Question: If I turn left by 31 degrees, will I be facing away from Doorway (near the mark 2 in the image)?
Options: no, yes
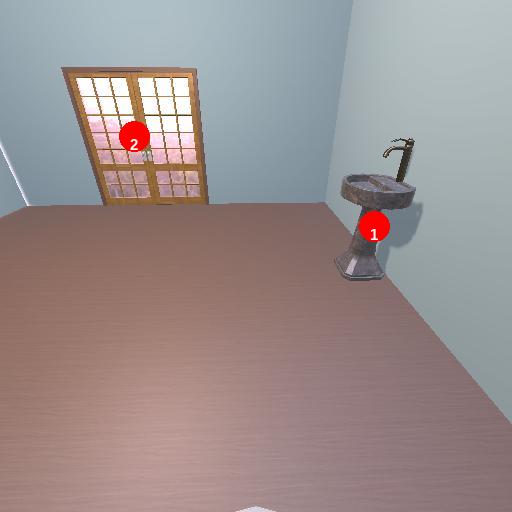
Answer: no